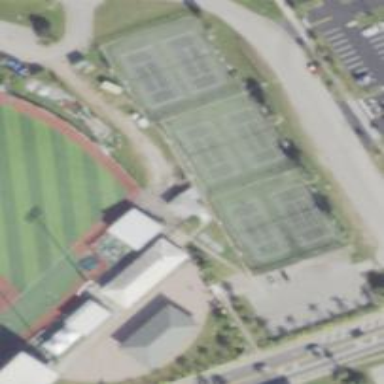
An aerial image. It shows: Tennis court on the leisure land pitch.